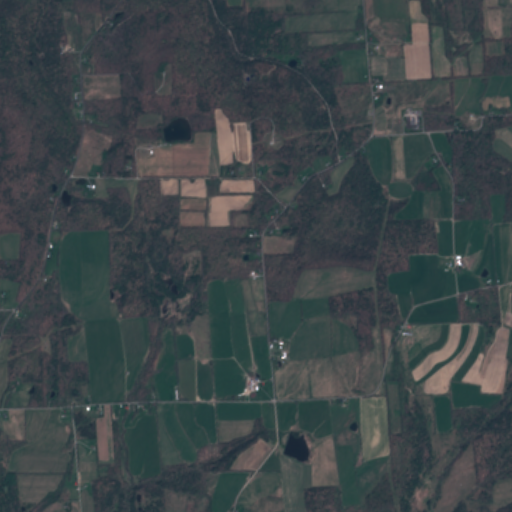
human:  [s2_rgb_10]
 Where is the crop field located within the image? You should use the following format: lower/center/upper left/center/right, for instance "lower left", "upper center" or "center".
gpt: The crop field is located in the center right of the image.
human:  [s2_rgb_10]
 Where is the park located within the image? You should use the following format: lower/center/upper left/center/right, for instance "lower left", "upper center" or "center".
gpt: The park is located in the lower center of the image.
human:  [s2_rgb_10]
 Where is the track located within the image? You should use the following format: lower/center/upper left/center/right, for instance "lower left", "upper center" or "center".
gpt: There is no track in the image.